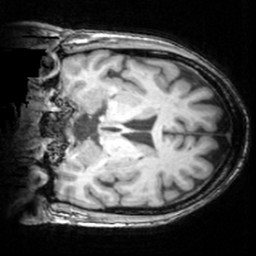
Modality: T1w
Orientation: coronal
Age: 67
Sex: male
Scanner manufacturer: siemens
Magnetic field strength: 3 T
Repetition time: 1.62 s
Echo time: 0.003 s